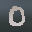
Label: 0